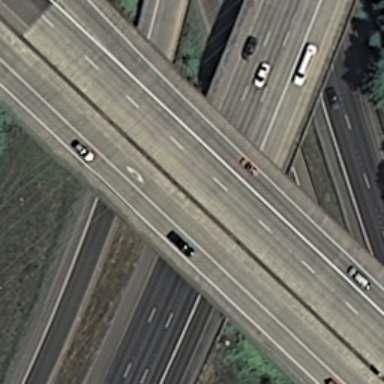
An overpass go across the roads diagonally .